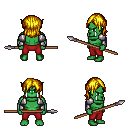
a pixel art fantasy rpg character, male body template, orc, green skin, steel arm armor, red pants, blonde long bangs hairstyle, spear, four views (front, back, left, right), 2x2 character sprite sheet, small pixel art, hard edges, no anti-aliasing